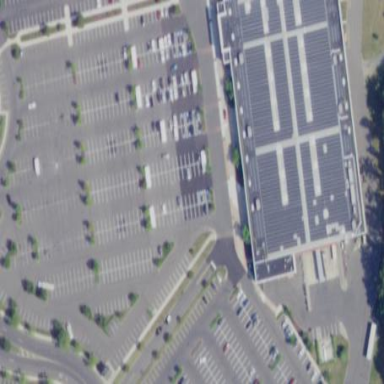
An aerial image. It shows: Retail building that operates as wholesale shop.